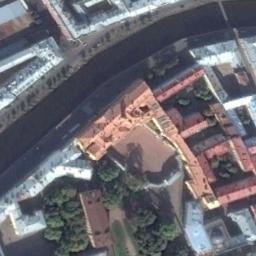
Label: palace